Question: Hey guys i am using simple ul li to style 3 short artiles,things looks good but problem is that i noticed that UL parent is not on full size and li is bigger then it (what is not good :P)
Can somebody try to help me to fix it? And make that with same width , height as its childs?
it looks like:

HTML:
'''
<div id="article-container">
<ul>
<li><a href="#"><img src="images/foto.jpg" width="109" height="109" alt="Popis"></a>
<h2><a href="#">Nazev clanku</a></h2>
<p><span><strong>28. 2. 2014 8:29</strong> od Dwandy</span><br>
Ahoj, jak se mas? Ja uplne uzasne a upe nejvic. Zavidis, he? </p>
<p class="more"><a href="#" class="links">Precist</a><br>
<a href="#">4 reakce</a></p>
<hr>
</li>
<li><a href="#"><img src="images/foto.jpg" alt="Popis"></a>
<h2><a href="#">Nazev clanku</a></h2>
<p><span><strong>28. 2. 2014 8:29</strong> od Dwandy</span><br>
Ahoj, jak se mas? Ja uplne uzasne a upe nejvic. Zavidis, he? </p>
<p class="more"><a href="#" class="links">Precist</a><br>
<a href="#">4 reakce</a></p>
<hr>
</li>
<li><a href="#"><img src="images/foto.jpg" alt="Popis"></a>
<h2><a href="#">Nazev clanku</a></h2>
<p><span><strong>28. 2. 2014 8:29</strong> od Dwandy</span><br>
Ahoj, jak se mas? Ja uplne uzasne a upe nejvic. Zavidis, he? </p>
<p class="more"><a href="#" class="links">Precist</a><br>
<a href="#">4 reakce</a></p>
<hr>
</li>
</ul>
'''
CSS:
'''
#article-container{
width: 980px;
margin: 0 auto;
color:#4d4d4d;
font-size:90%;
height: 144px;
}
#article-container br, hr {
display:none;
}
#article-container ul {
width:960px;
height: 144px
overflow:hidden;
margin:0;
padding:15px 0;
}
#article-container li {
width:310px;
float:left;
list-style:none;
padding:0;
margin:0px 0px 0px 8px;
}
#article-container img {
float:left;
margin: 0 10px 0 0
}
#article-container a img {
border:2px solid #999e8a
}
#article-container a:hover img {
border-color:#000
}
#article-container h2 {
margin: 0;
padding: 0 0 10px 0;
font-size:110%;
font-weight:normal;
}
#article-container h2 a {
color:#4d4d4d
}
#article-container h2 a:hover {
color:#840000
}
#article-container p {
padding: 0 10px 0 0;
margin:0
}
#article-container p span {
display:block;
padding: 0 0 5px 0
}
#article-container p.more {
padding: 0px 0 0 0;
overflow:hidden
}
#article-container p.more a {
color:#2e79bc;
line-height: 27px;
}
#article-container p.more a:hover {
color:#840000
}
#article-container p.more a.links {
float:right;
padding: 5px 10px;
background:#2e79bc;
color:#fff;
margin-right:15px;
text-decoration:none;
border-radius:3px;
line-height: 18px;
}
#article-container p.more a.links:hover {
background:#000
}
'''
p.s. Thanks for reading this post
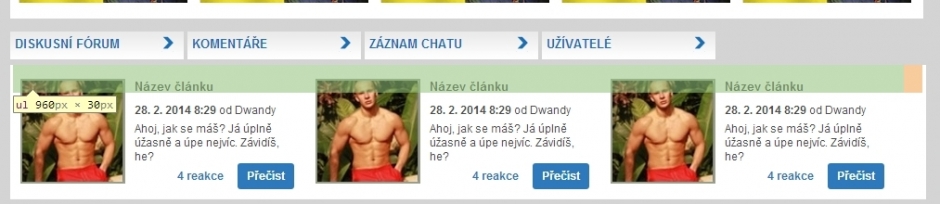
Answer: Don't float the list elements but make them 'display: inline-block;' and the height will be fixed.